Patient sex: M
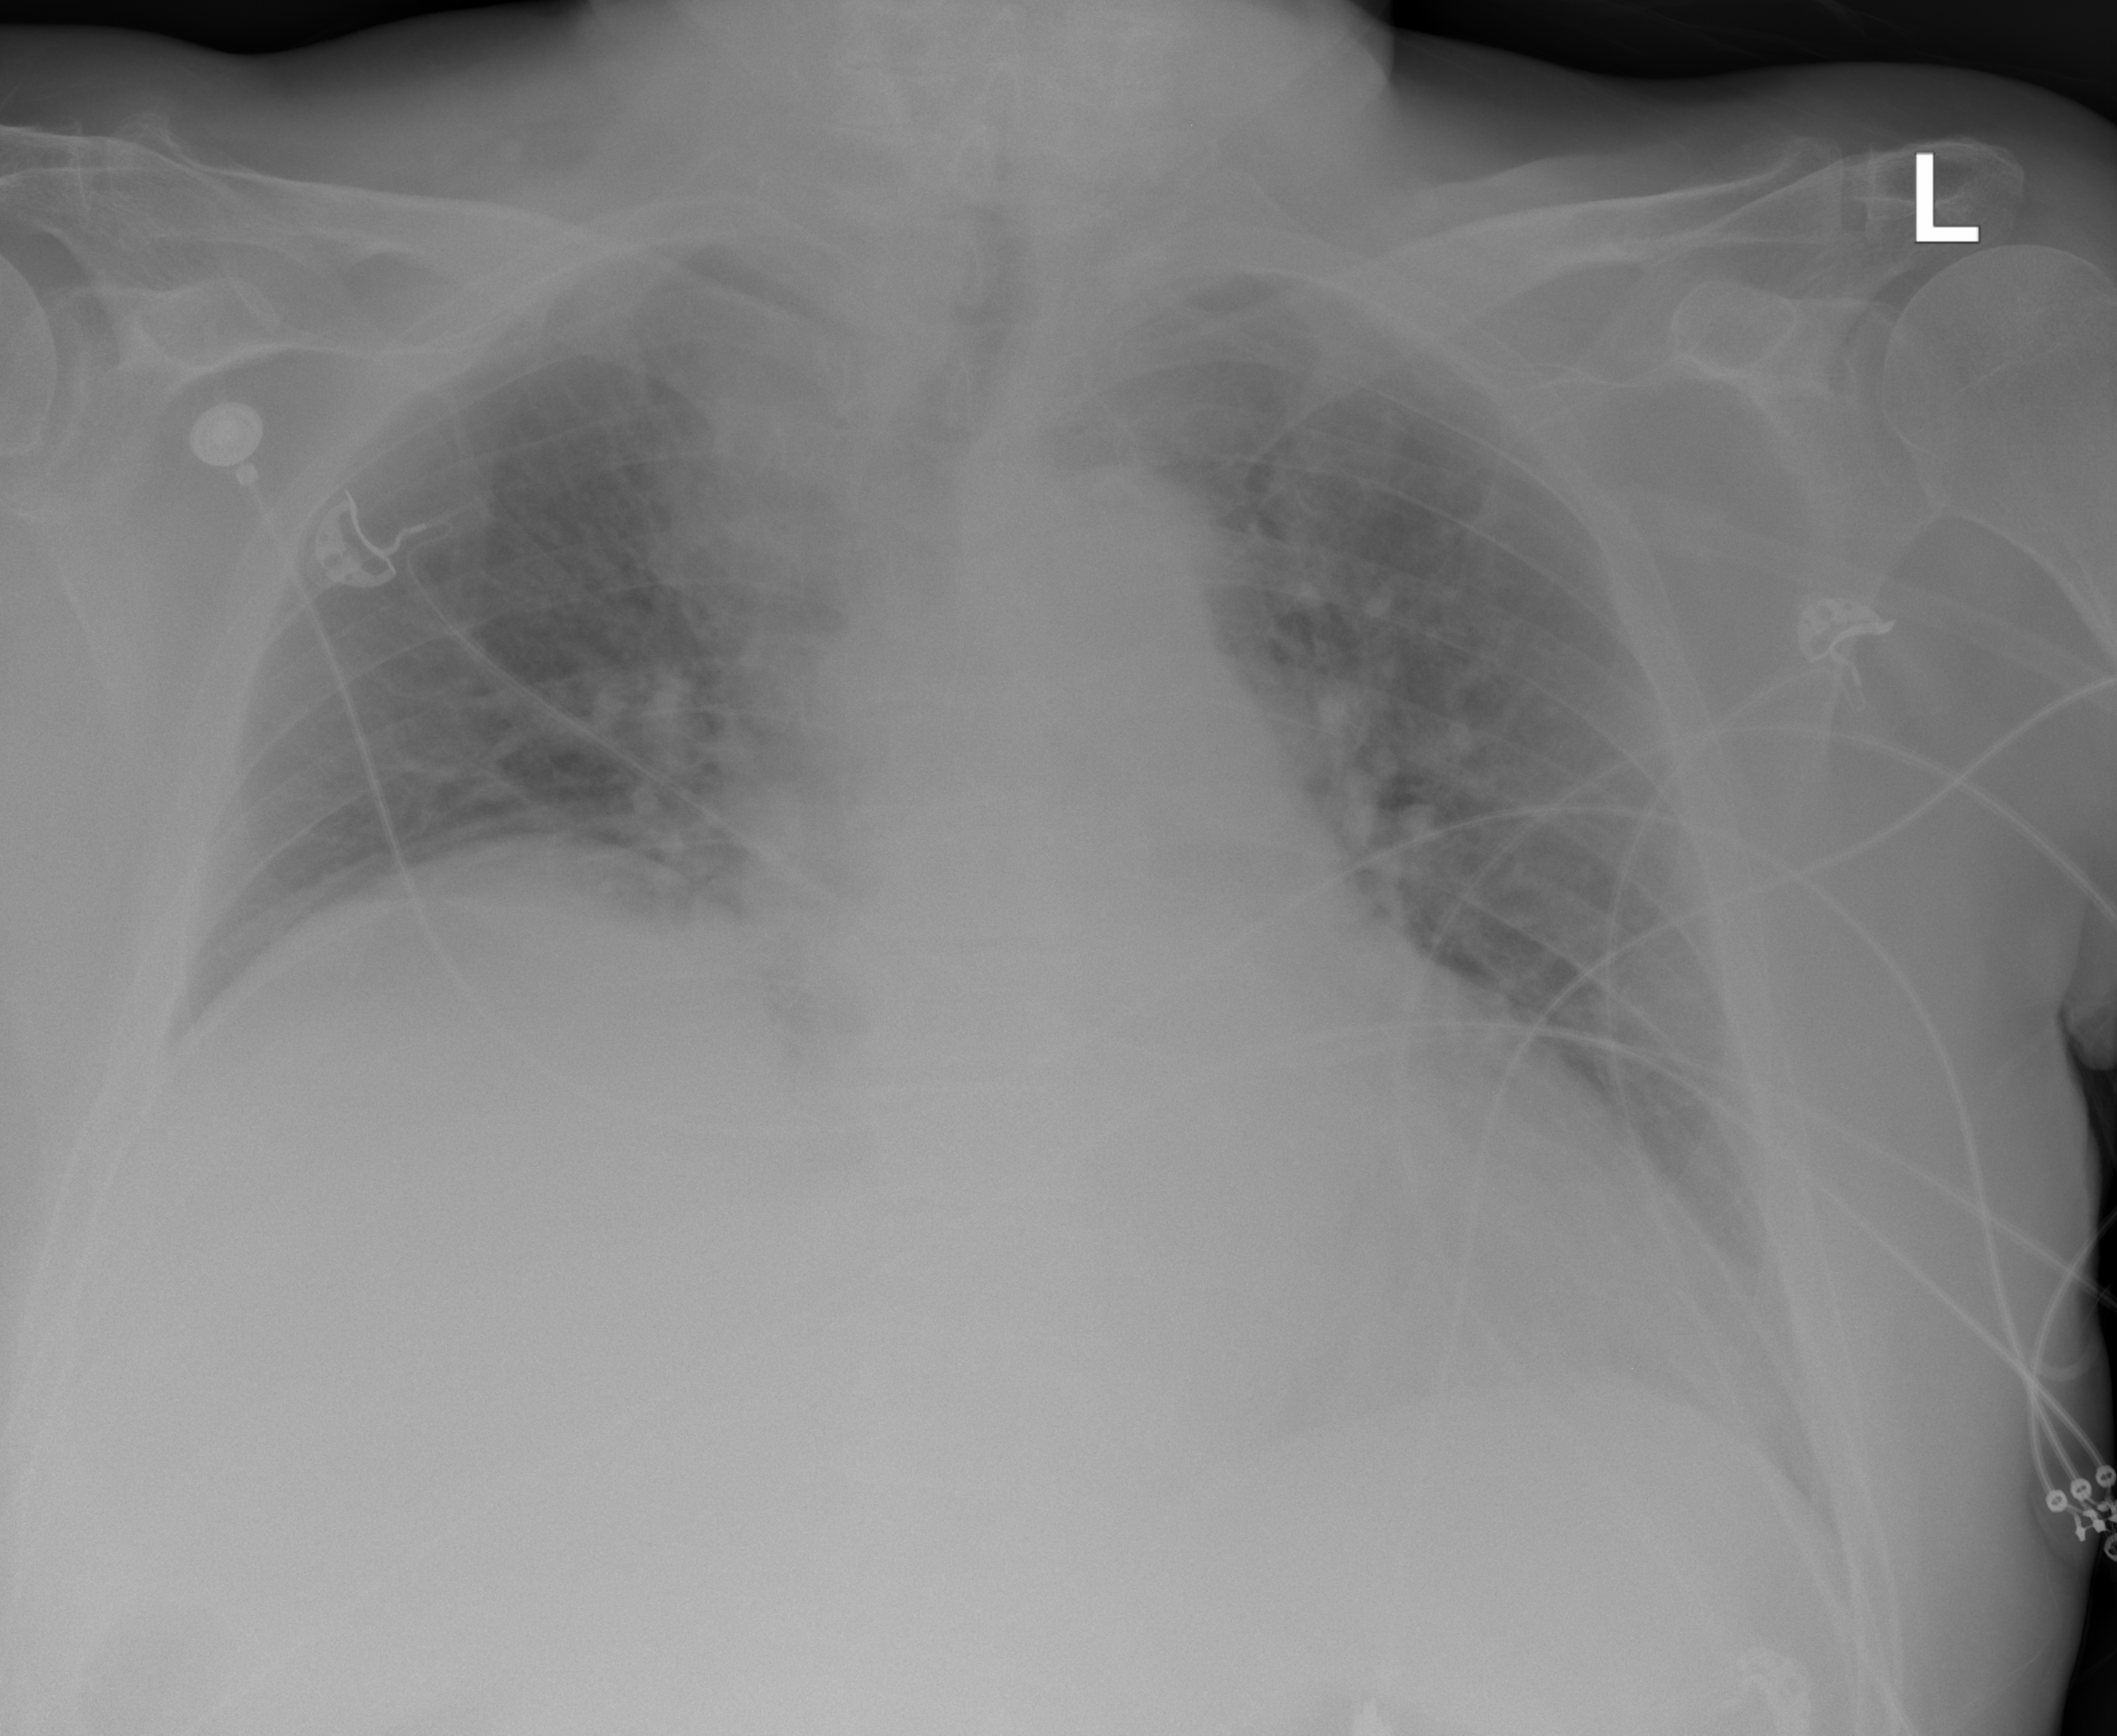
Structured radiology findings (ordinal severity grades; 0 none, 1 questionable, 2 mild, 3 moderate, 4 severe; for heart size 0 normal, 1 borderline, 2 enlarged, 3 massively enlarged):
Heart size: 2
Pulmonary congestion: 3
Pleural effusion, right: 0
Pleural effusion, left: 1
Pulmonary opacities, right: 0
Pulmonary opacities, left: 0
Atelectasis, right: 2
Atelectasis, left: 2